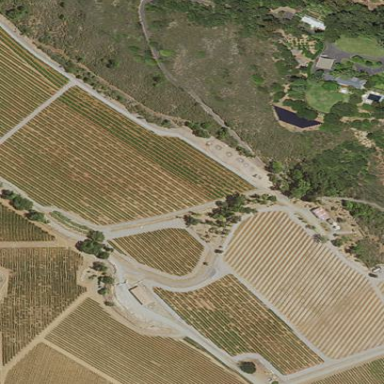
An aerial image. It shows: Vineyard growing wine grapes.